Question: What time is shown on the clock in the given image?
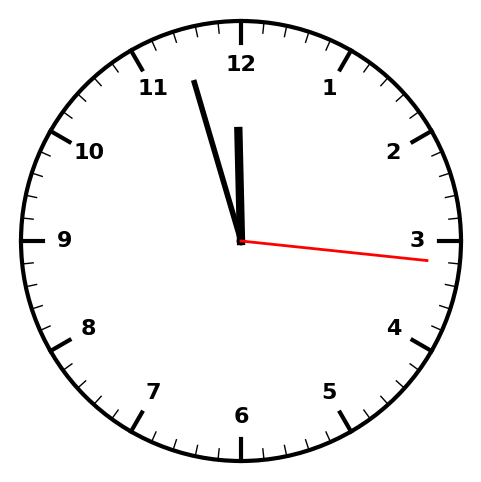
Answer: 11:57:16